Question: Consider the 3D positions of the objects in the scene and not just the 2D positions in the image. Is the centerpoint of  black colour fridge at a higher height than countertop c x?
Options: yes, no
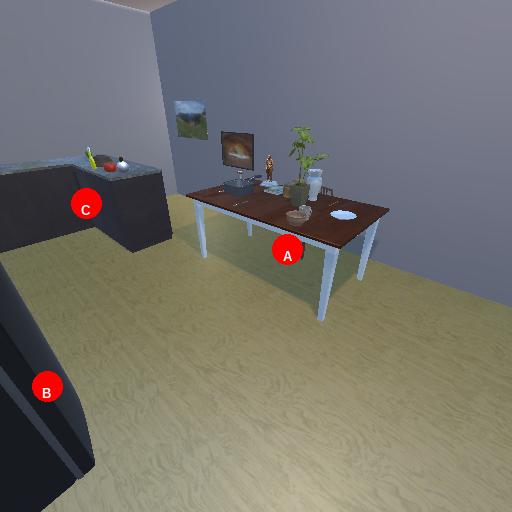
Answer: yes